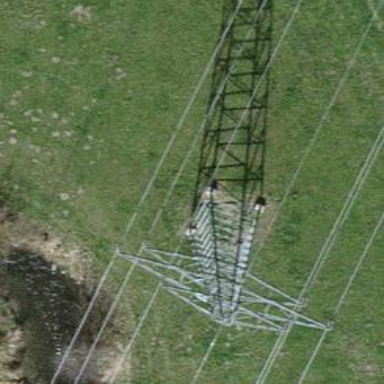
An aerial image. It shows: Power tower.